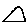
Label: triangle